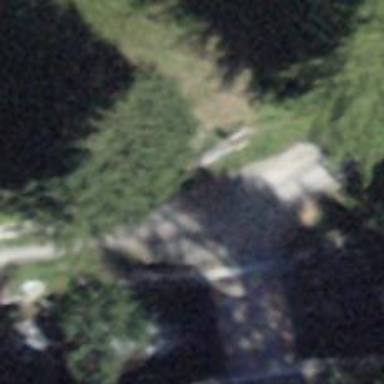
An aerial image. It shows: Gravel track on bridge with grade 2 tracktype.